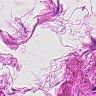
Metastatic tissue present: no